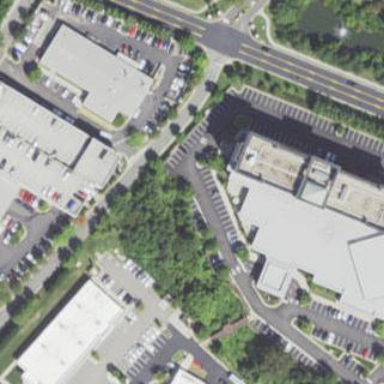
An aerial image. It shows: Part of building.